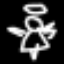
Label: angel